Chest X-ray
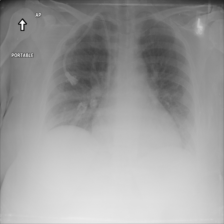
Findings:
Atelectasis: negative
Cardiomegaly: negative
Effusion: negative
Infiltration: negative
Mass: negative
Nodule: negative
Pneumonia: negative
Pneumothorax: negative
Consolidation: negative
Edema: negative
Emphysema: negative
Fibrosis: negative
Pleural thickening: negative
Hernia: negative